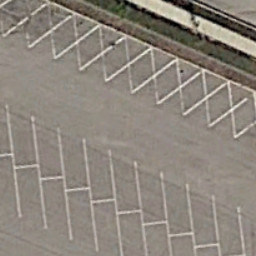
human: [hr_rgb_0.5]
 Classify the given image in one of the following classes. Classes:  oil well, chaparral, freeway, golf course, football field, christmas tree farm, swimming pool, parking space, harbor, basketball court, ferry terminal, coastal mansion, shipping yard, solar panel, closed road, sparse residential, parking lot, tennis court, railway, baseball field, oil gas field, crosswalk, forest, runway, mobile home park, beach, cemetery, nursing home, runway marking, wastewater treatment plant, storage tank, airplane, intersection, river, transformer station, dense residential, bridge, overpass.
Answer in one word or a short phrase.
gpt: parking space